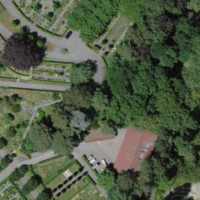
EUNIS habitat code: 53
Species observed at this site:
Calluna vulgaris
Accipiter nisus